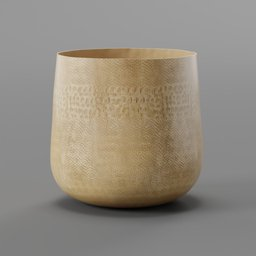
Label: decoration